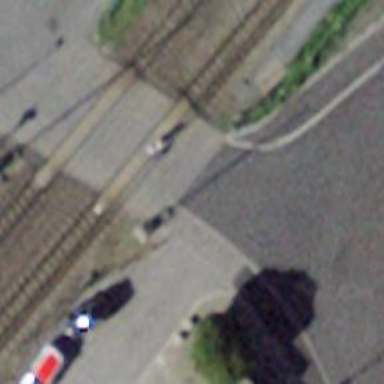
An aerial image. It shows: Single-track railway bridge with contact lines for electrification.